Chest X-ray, AP view. Patient: 33 years old, sex M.
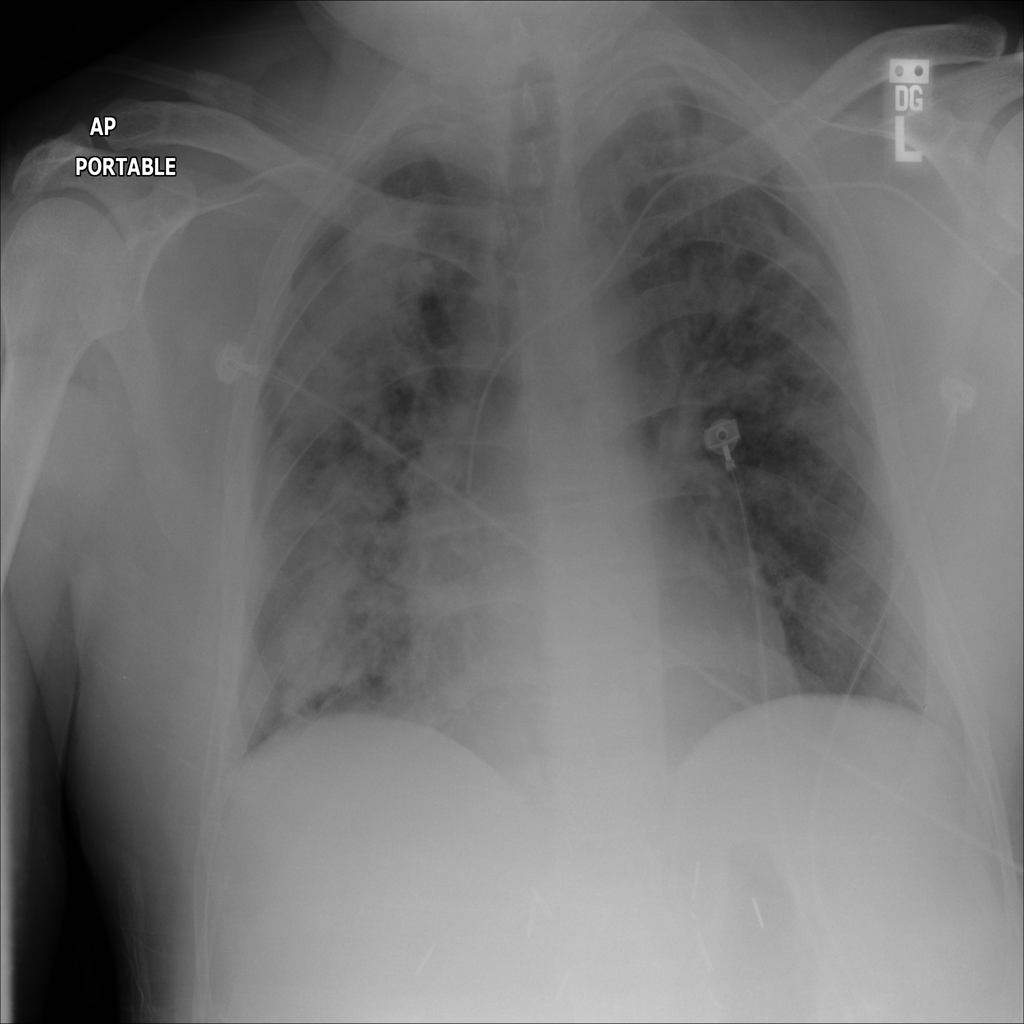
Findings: No Finding